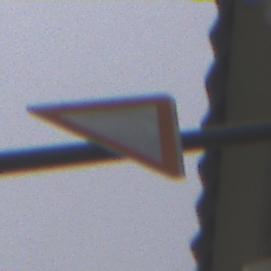
Verkehrszeichen: VorfahrtGewaehren
Umgebung: Outdoor, Urban
Tageszeit: Midday
Wetter: Overcast
Licht: Natural
Jahreszeit: NotSpecified
Kontrast: LowContrast